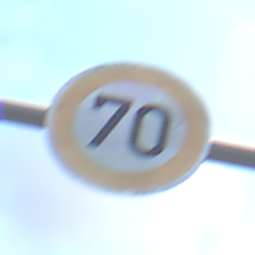
Verkehrszeichen: Geschwindigkeit70
Umgebung: Outdoor, Nature
Tageszeit: SunriseSunset
Wetter: PartlyCloudy
Licht: Natural
Jahreszeit: NotSpecified
Kontrast: LowContrast